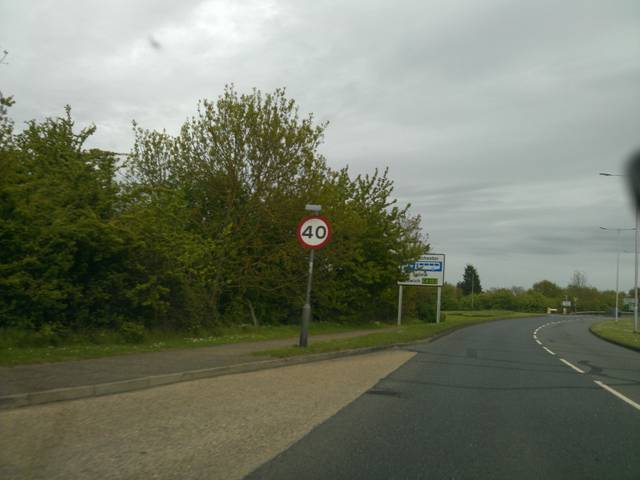
Region: United Kingdom
Coordinates: 51.894, 0.8256